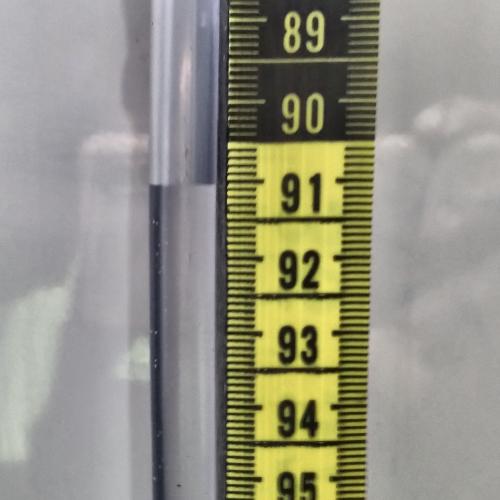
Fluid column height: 91.0 cm